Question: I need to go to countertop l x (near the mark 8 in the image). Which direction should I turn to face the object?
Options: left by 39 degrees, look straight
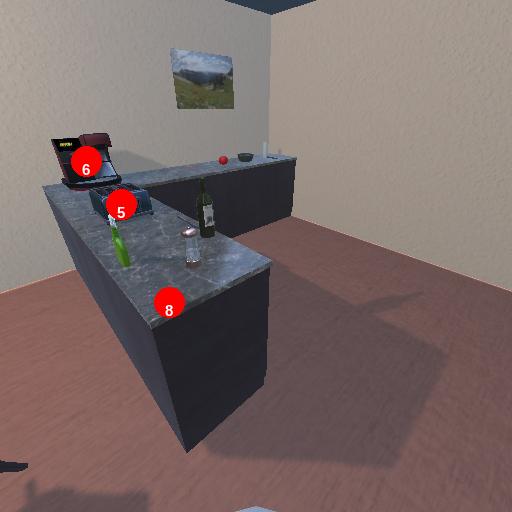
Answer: left by 39 degrees